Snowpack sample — Loveland Pass, Silver Plume, Colorado, USA (12/14/25, 10:50 AM MST)
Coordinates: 39.664, -105.882
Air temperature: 36 °F
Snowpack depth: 67 cm
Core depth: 20 cm
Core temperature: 46.4 °F
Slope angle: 6°, slope face: 326°
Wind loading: low
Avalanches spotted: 0
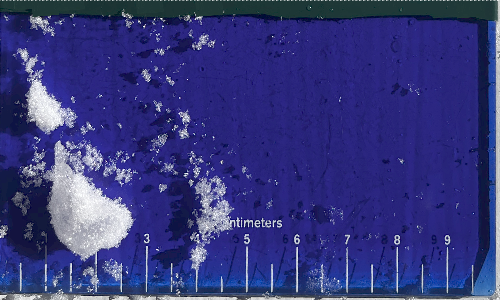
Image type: core
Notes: No avalanches spotted, very late start to the season with minimal snowpack